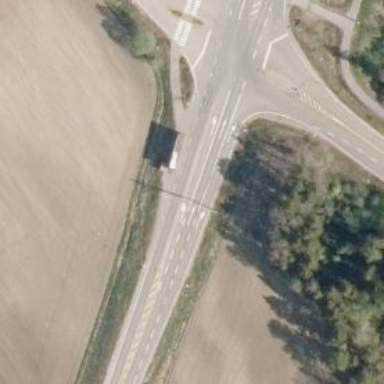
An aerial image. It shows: Secondary road with asphalt surface.